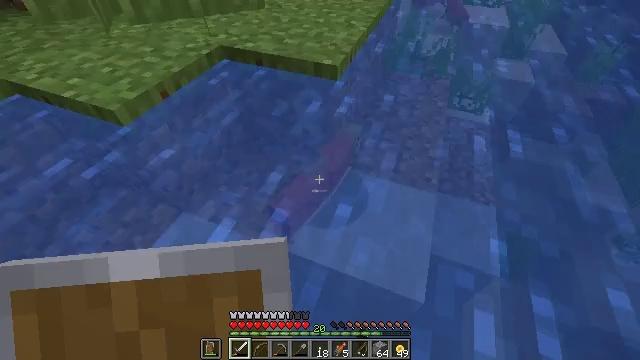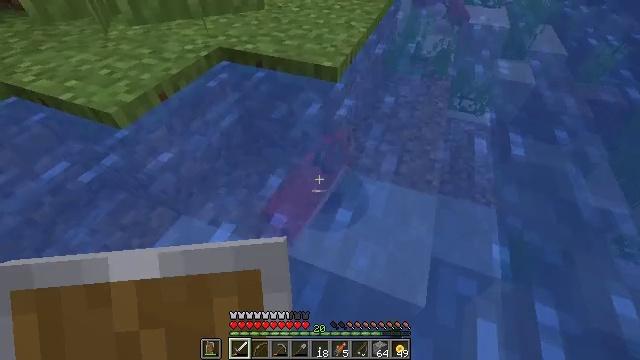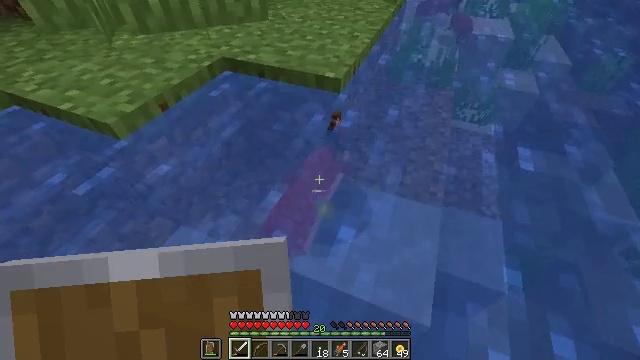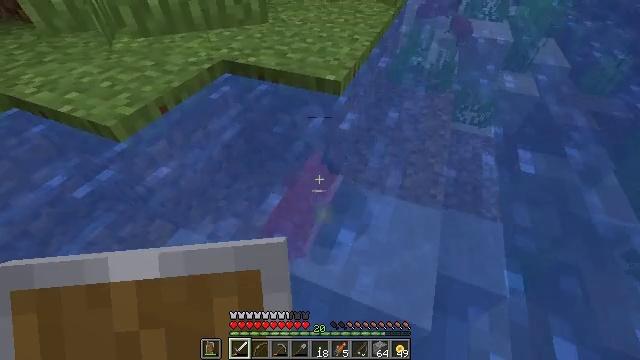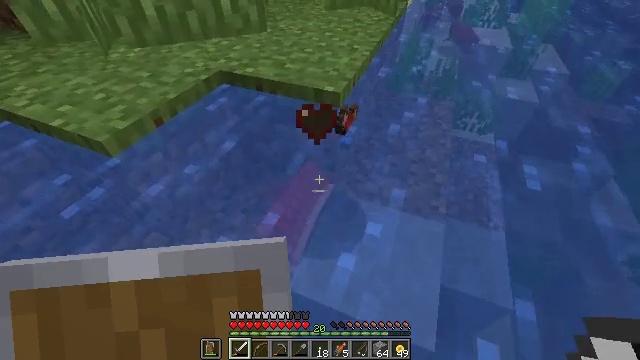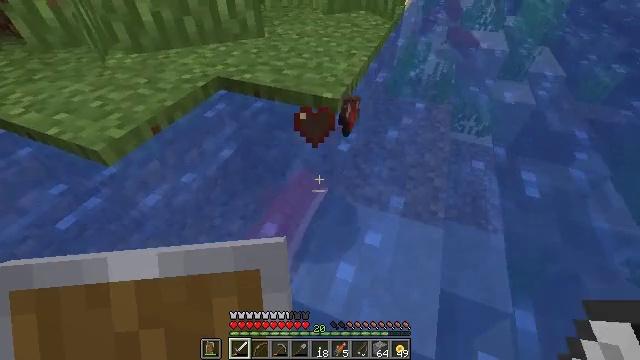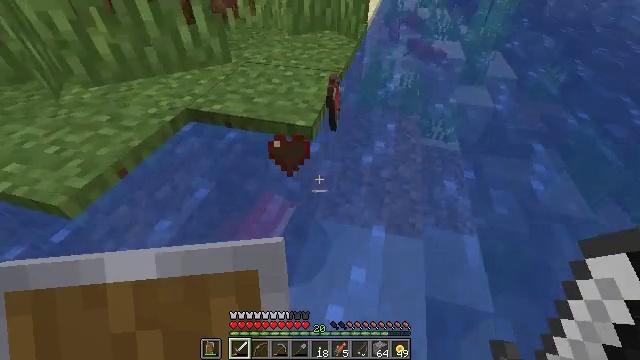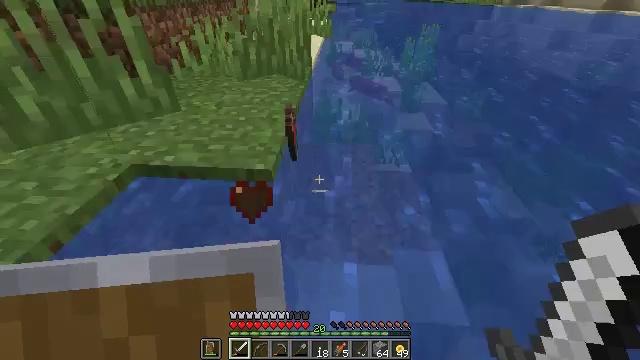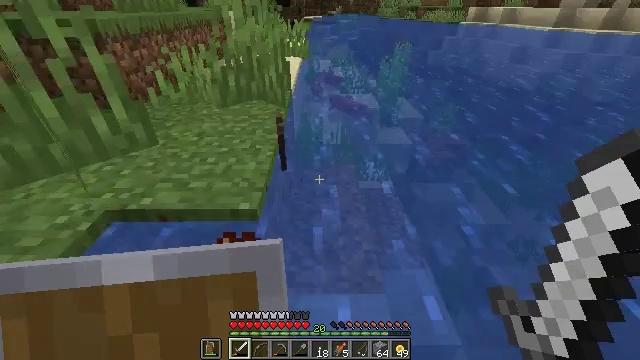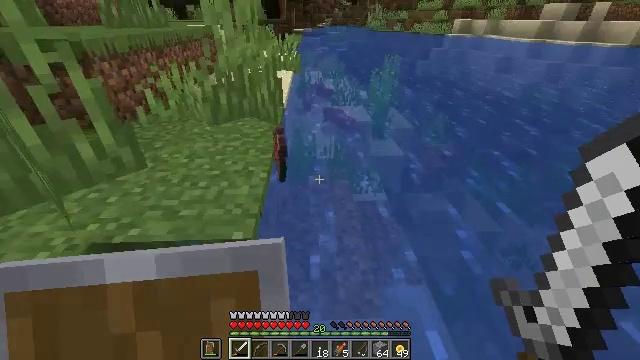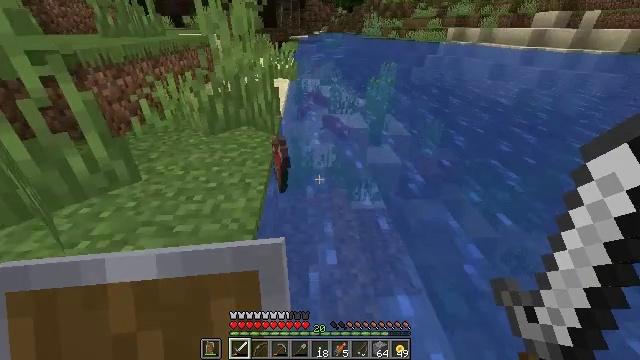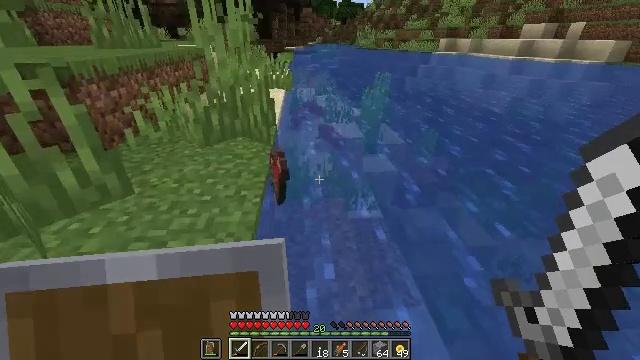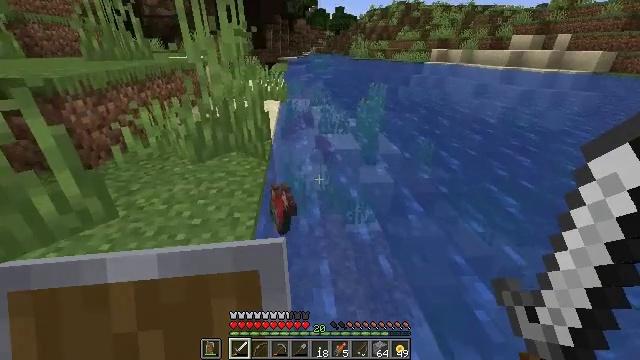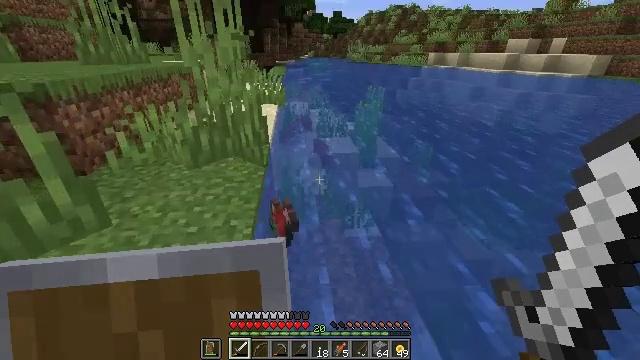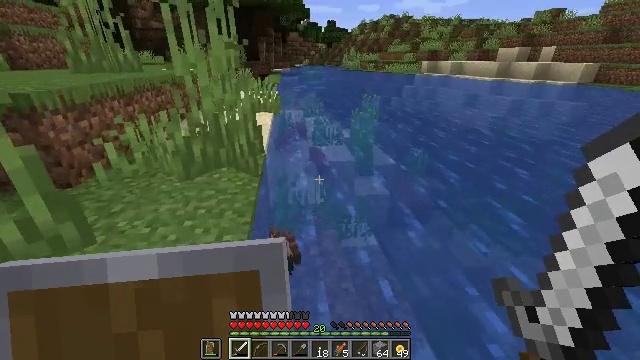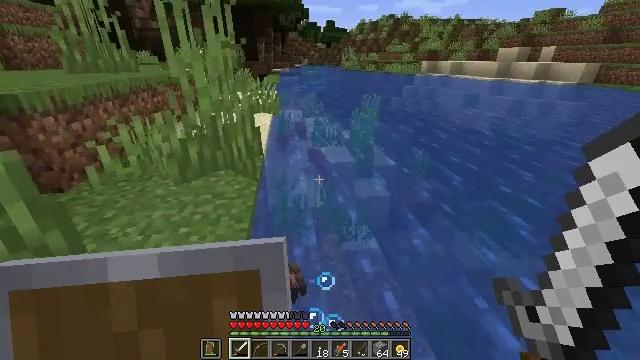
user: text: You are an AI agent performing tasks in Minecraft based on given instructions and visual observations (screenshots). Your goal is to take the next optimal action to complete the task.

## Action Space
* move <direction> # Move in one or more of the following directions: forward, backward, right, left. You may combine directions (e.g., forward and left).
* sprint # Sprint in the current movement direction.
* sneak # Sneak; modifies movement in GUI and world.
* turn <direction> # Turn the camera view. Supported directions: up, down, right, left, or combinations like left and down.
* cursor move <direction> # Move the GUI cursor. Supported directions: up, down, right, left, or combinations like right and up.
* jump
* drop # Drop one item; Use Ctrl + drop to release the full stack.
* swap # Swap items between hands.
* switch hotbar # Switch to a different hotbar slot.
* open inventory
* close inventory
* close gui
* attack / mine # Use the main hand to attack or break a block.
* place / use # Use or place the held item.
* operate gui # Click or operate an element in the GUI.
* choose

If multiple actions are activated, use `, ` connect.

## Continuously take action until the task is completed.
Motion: motion action
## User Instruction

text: Gather seagrass near the seafloor.
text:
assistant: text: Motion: attack / mine
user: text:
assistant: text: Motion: turn up, attack / mine
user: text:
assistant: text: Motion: move forward
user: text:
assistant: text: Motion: move forward, jump
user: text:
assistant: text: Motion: move forward, jump
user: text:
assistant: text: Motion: move forward, turn right and up, jump
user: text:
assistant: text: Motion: move forward, turn right and up, jump
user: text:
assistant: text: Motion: move forward, turn right and up
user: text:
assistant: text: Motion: move forward, turn right and up
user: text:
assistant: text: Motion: move forward, turn up
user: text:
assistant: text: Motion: move forward, turn right and up
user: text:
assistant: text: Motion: move forward, turn right and up
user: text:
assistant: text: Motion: move forward
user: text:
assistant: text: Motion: move forward, turn right and up
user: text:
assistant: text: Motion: move forward
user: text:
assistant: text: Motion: move forward
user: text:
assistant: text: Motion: move forward
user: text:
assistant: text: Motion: move forward
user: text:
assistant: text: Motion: move forward
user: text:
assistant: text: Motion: move forward
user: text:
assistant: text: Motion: move forward
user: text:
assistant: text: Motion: move forward
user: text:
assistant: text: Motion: move forward
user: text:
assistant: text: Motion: move forward
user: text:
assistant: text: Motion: move forward, sprint
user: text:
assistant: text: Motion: move forward, sprint
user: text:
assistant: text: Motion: move forward, sprint
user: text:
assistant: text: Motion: move forward
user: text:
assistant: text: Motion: move forward
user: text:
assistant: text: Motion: move forward